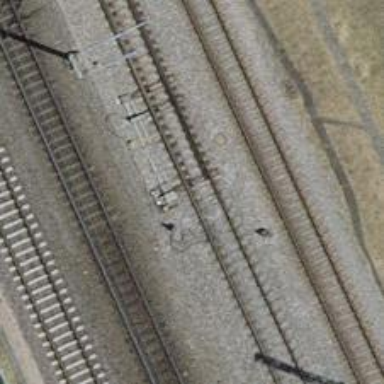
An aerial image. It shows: Railway switch with the turnout pointing to the right.